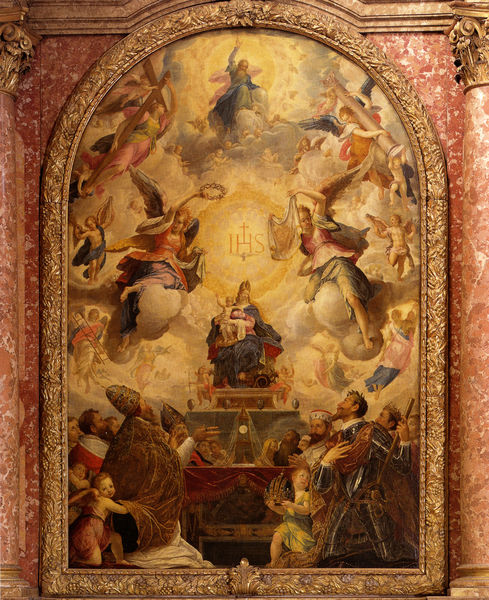
Titel: Die Verehrung des Namen Jesu oder das Opfer des Neuen Bundes
Künstler: Antonio Maria Viani
Standort: München
Institution: St. Michael
Schlagwörter: blau, blätter, flügel, gemälde, gott, himmel, schatten, weiß, wolken, gelb, menschen, ocker, sitzen, bunt, hell, holz, hut, hüte, licht, marmor, männer, orange, schwarz, säule, säulen, tisch, rot, tuch, wolke, beige, malerei, muster, ornament, bart, wand, barock, rahmen, sockel, vollbart, bild, kirche, sonne, gold, mantel, sessel, kind, vater, musik, krone, rosa, fliegen, kinder, reiter, engel, bogen, fahne, russland, baby, rundbogen, leiter, bischof, kaiser, könig, papst, thron, inschrift, ornamente, verzierung, wandgemälde, wandmalerei, stuck, podest, marmoriert, foto, kreuz, religion, münchen, dom, schweben, jungfrau, gross, knien, beten, gebet, kranz, lorbeerkranz, ritter, altar, kapitelle, kathedrale, kapitell, photo, halbrund, prediger, heiligenschein, pfarrer, kreuze, nimbus, christus, jesus, jesus christus, pieta, knieend, kniend, dornen, hostie, krönung, priester, religiös, segnung, mitra, tiara, könige, heilige, fresko, golden, anbeten, heilig, putten, maria, wandbild, korinthisch, madonna, anbetung, putti, auferstehung, altarbild, anna, himmelfahrt, josef, mamor, kapitel, korintisch, jesuskind, nationen, apotheose, kurfürst, kruez, retabel, stifter, madonna mit kind, freske, glorie, gottvater, barde, thronend, rhmen, nimben, muttergottes, ihs, kapitele, orthodox, maria himmelfahrt, dtail, kirchenmänner, st. michael, altor, lorbeeer, himmelfahrt mariens, thyara, apostole, muttergittes, jesu und maria